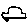
Label: car